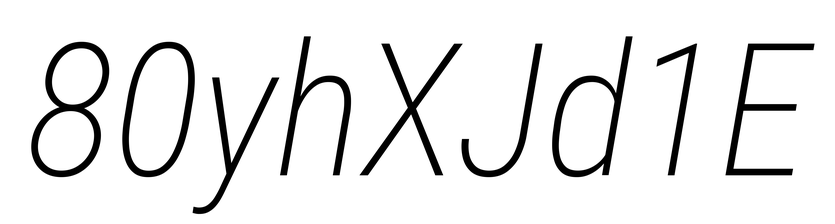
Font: Roboto-Italic_Condensed_ExtraLight_Italic